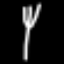
Label: fork